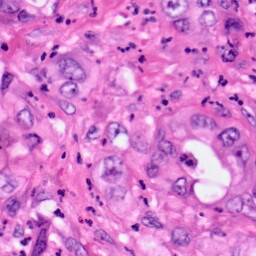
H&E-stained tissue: Pancreatic